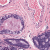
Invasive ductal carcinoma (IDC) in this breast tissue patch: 0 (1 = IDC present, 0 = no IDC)